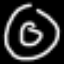
Label: donut